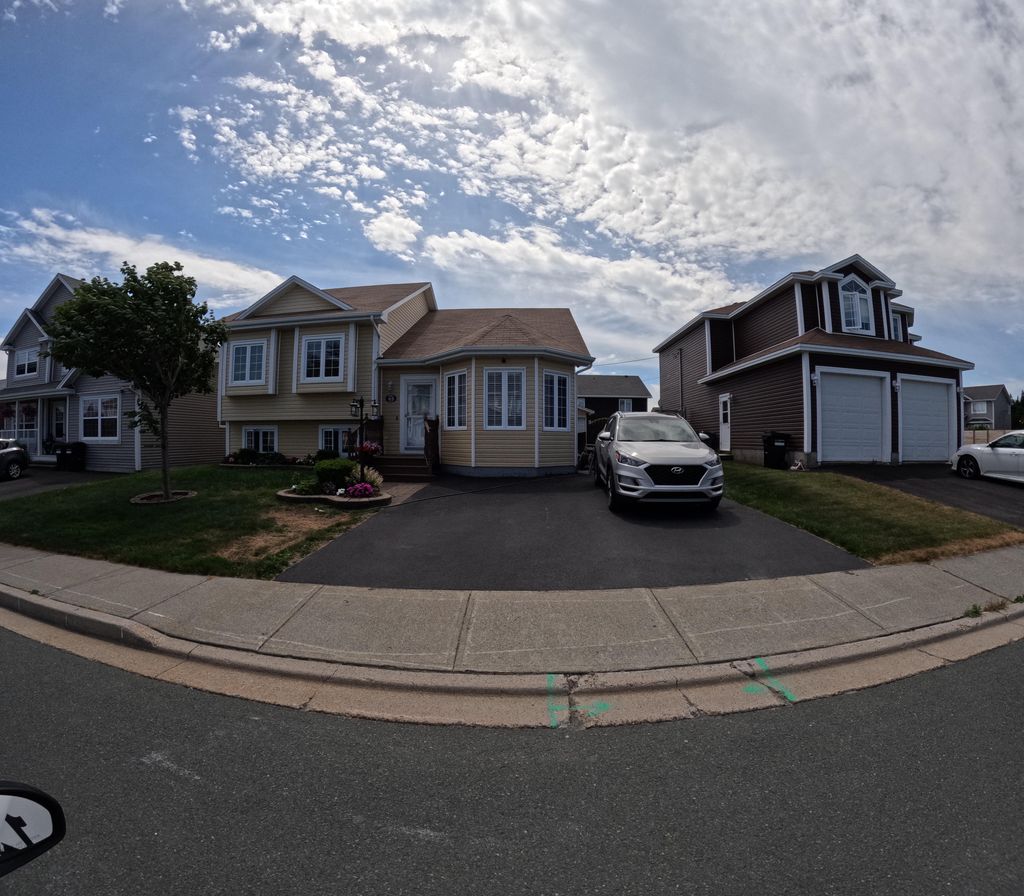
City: st_johns